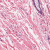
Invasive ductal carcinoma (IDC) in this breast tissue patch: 0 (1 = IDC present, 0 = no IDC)